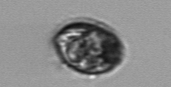
Label: Pleuronema